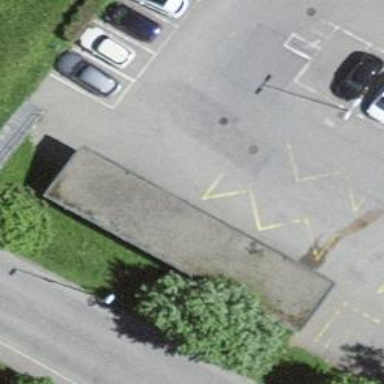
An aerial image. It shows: Toilets.